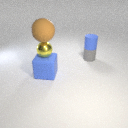
small gray rubber cylinder to the right of large blue rubber cube